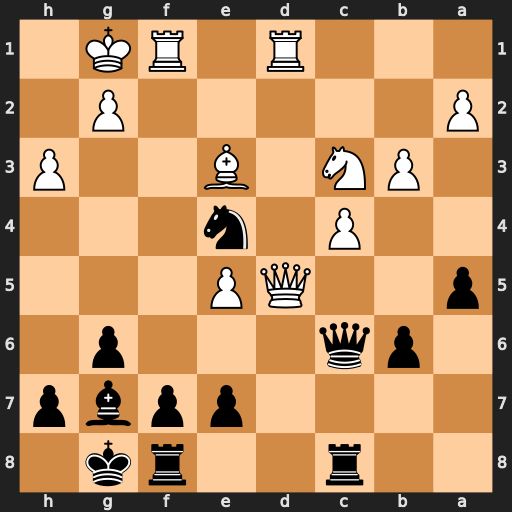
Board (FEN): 2r2rk1/4ppbp/1pq3p1/p2QP3/2P1n3/1PN1B2P/P5P1/3R1RK1
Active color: b
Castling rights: -
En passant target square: -
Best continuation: Nxc3 Qxc6 Rxc6